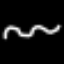
Label: squiggle